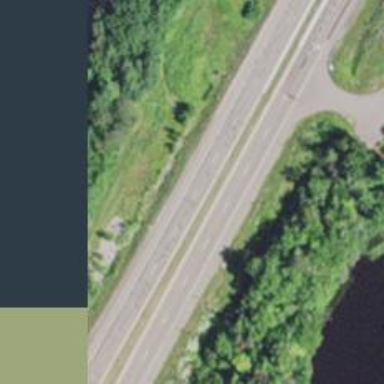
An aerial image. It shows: Primary highway.